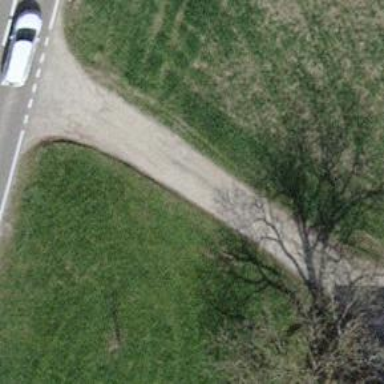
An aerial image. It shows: Driveway with compacted surface.